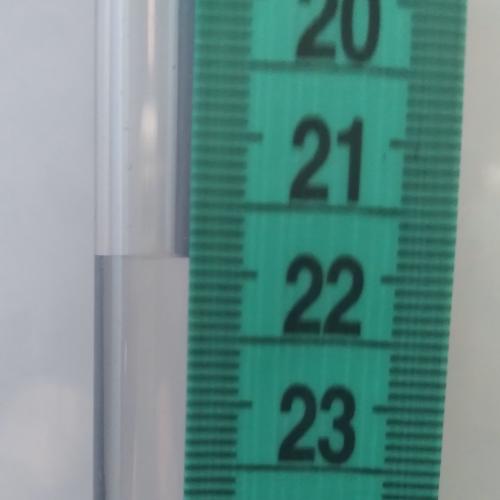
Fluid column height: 21.9 cm